A 2-D grayscale encoding of one vibration snapshot from a rotor kit is shown. Classify the rotor condition as one of: normal, misalignment, unbalance, looseness.
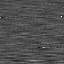
Answer: misalignment